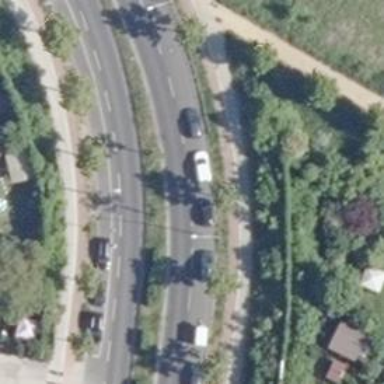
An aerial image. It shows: Secondary road with asphalt surface and cycle track on the right.